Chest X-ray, AP view. Patient: 19 years old, sex M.
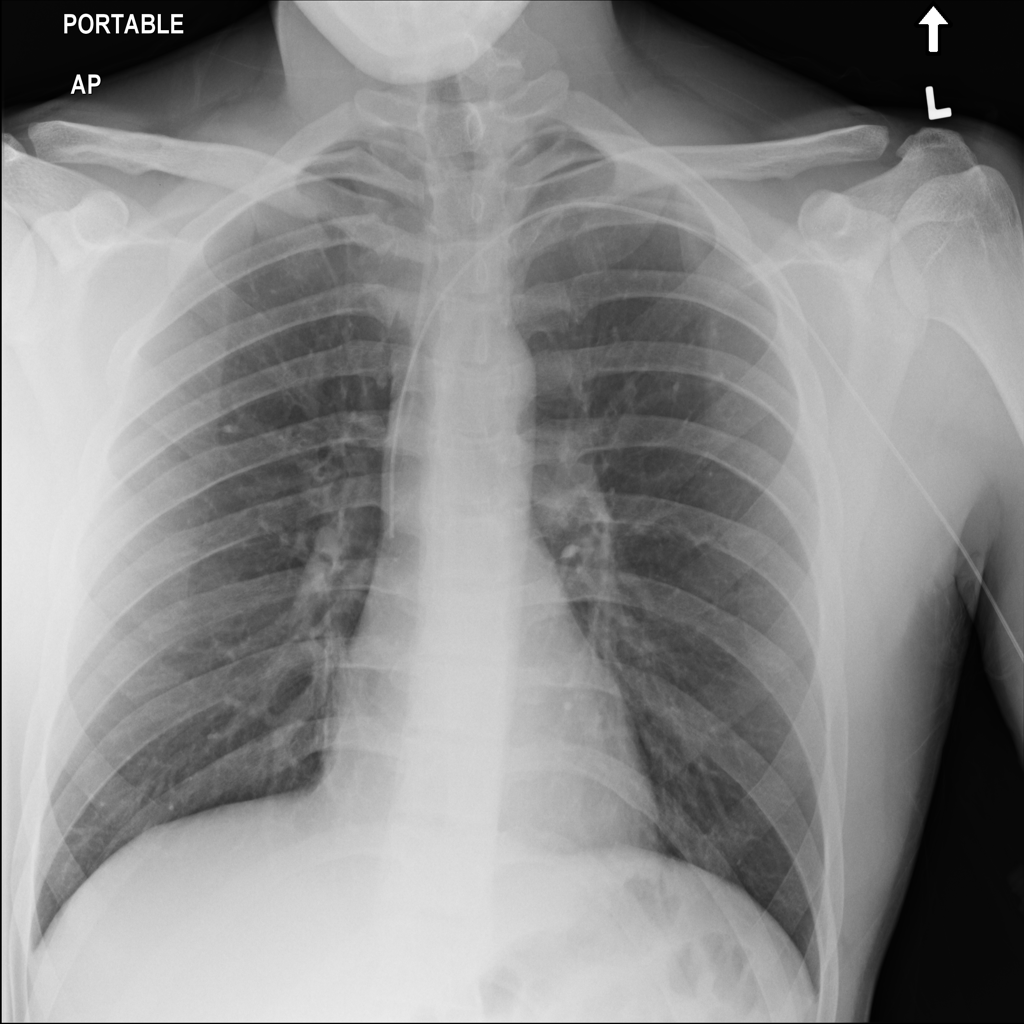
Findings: No Finding